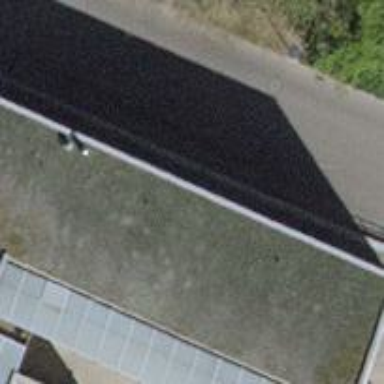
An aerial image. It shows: Retaining wall.